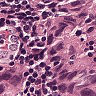
Metastatic tissue present: yes